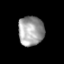
Tissue: lung
Cell type: Others
Senescence score: 0.2323
Nuclear area (px): 740
Mean DAPI intensity: 160.164